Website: walmart
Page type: address-validator
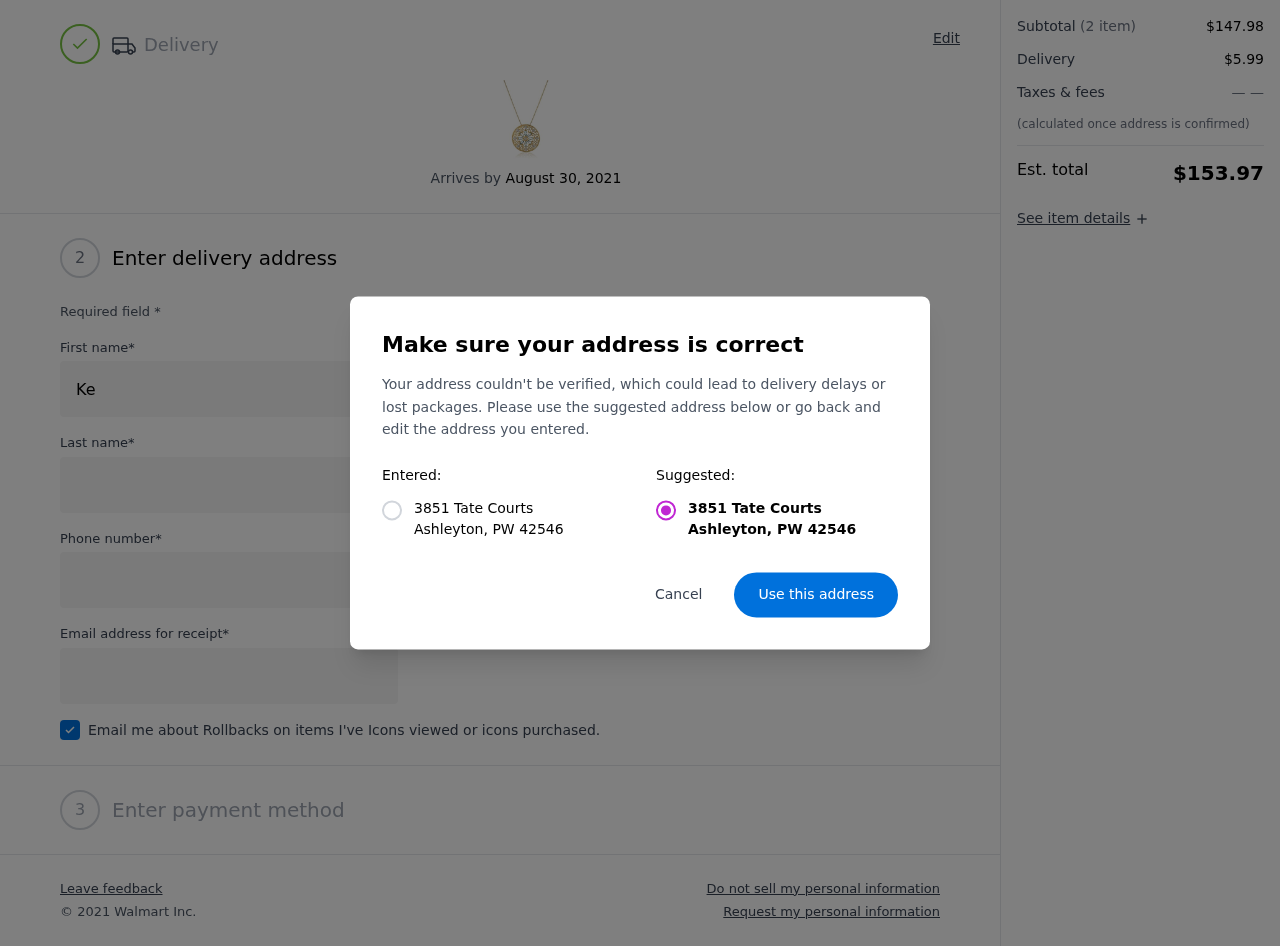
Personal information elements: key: PII_CITY
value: Ashleyton
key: PII_POSTCODE
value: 42546
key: PII_STATE_ABBR
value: PW
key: PII_STREET
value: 3851 Tate Courts
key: PII_FIRSTNAME
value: Kevin
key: PII_LASTNAME
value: Herrera
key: PII_STREET2
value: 21681 Cindy Square Suite 691
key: PII_PHONE
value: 3289315065
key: PII_EMAIL
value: kherrera@gmail.com
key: PII_STATE
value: PW
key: PII_POSTCODE_FULL
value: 42546
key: PII_POSTCODE_NUMERIC
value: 42546
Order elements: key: ORDER_DELIVERY_DATE
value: August 30, 2021
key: ORDER_SUBTOTAL
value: $147.98
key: ORDER_SHIPPING_COST
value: $5.99
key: ORDER_TOTAL
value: $153.97